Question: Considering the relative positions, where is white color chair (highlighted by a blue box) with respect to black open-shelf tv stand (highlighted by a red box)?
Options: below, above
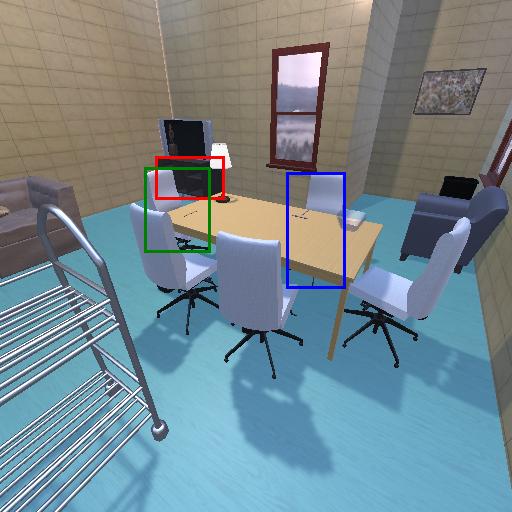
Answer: below